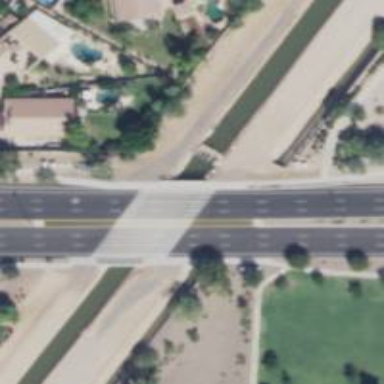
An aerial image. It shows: Unmarked road crossing.